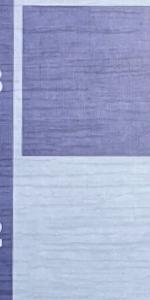
Label: Empty